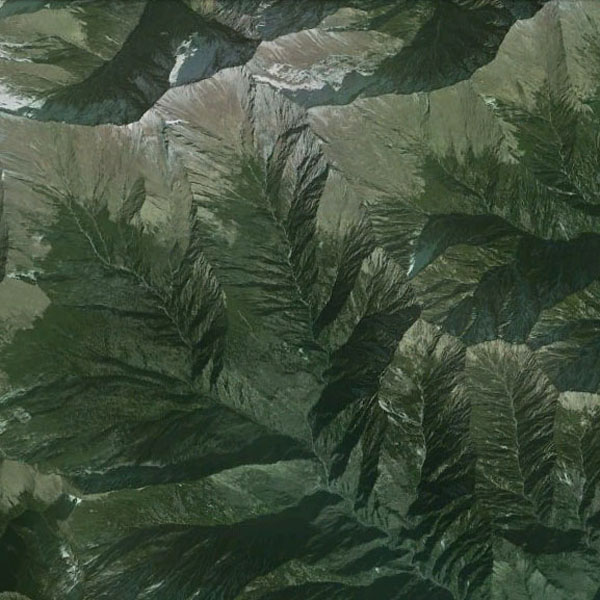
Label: Mountain